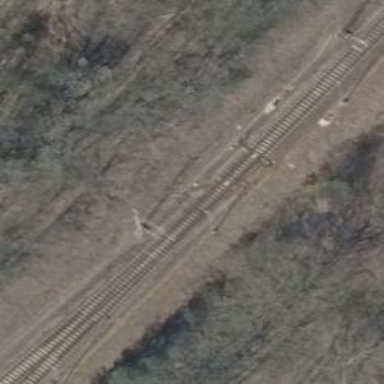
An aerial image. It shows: Railway switch.